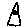
Label: triangle